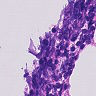
Metastatic tissue present: no